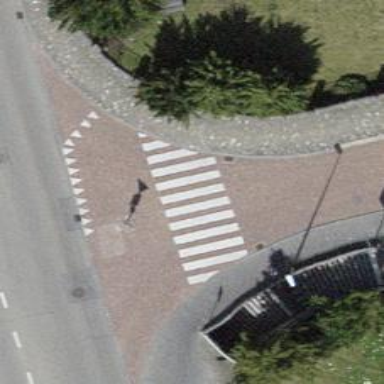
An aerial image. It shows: Zebra crossing on the road.